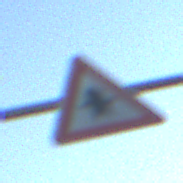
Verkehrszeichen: Vorfahrt
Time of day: MorningAfternoon
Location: Outdoor (Nature)
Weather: Clear
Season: NotSpecified
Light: Natural